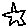
Label: star